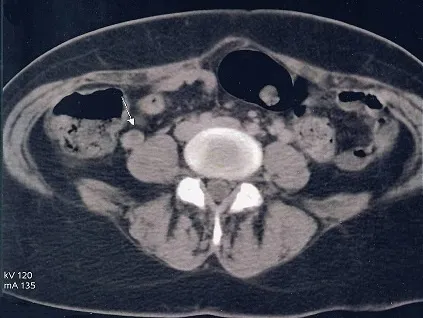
Thrombosis of the right ovarian vein showed on spiral CT.
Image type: radiology (ct)